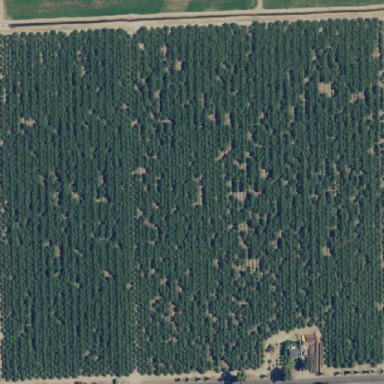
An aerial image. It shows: Orchard filled with almond trees.